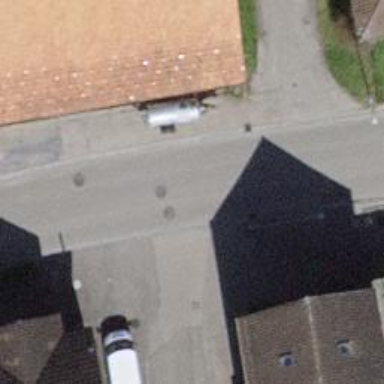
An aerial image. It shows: Asphalt road classified as tertiary.